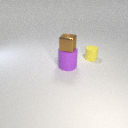
large purple rubber cylinder below small brown metal cube